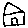
Label: house